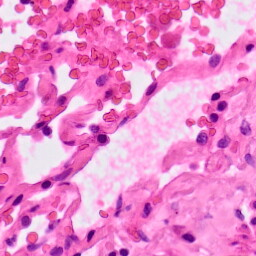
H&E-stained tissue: Lung